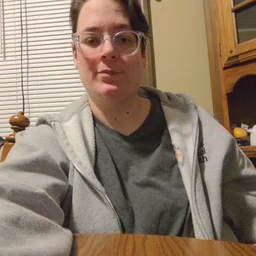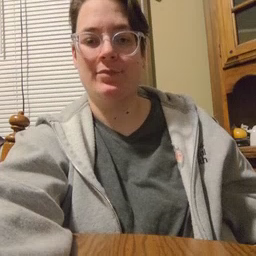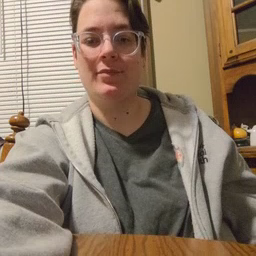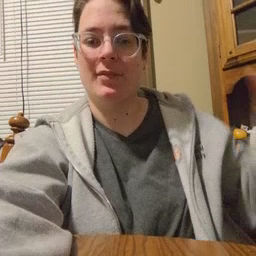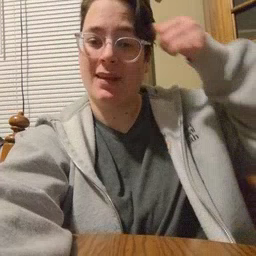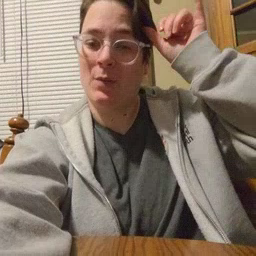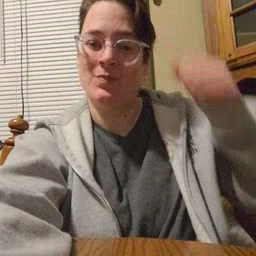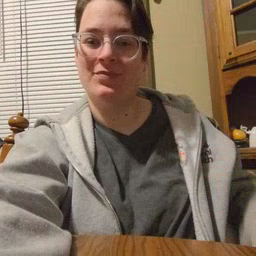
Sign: cow